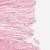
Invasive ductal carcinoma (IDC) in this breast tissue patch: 0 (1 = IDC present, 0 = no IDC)